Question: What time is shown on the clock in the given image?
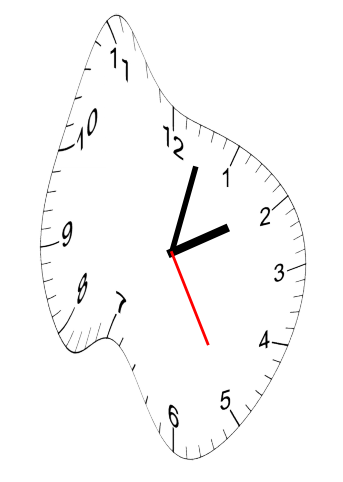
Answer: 02:02:25